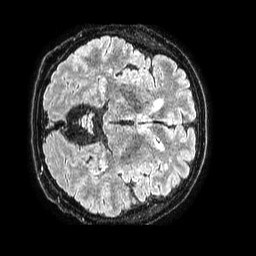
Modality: FLAIR
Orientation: axial
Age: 63
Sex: female
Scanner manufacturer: philips
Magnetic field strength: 1.5 T
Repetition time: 4.8 s
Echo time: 0.38 s